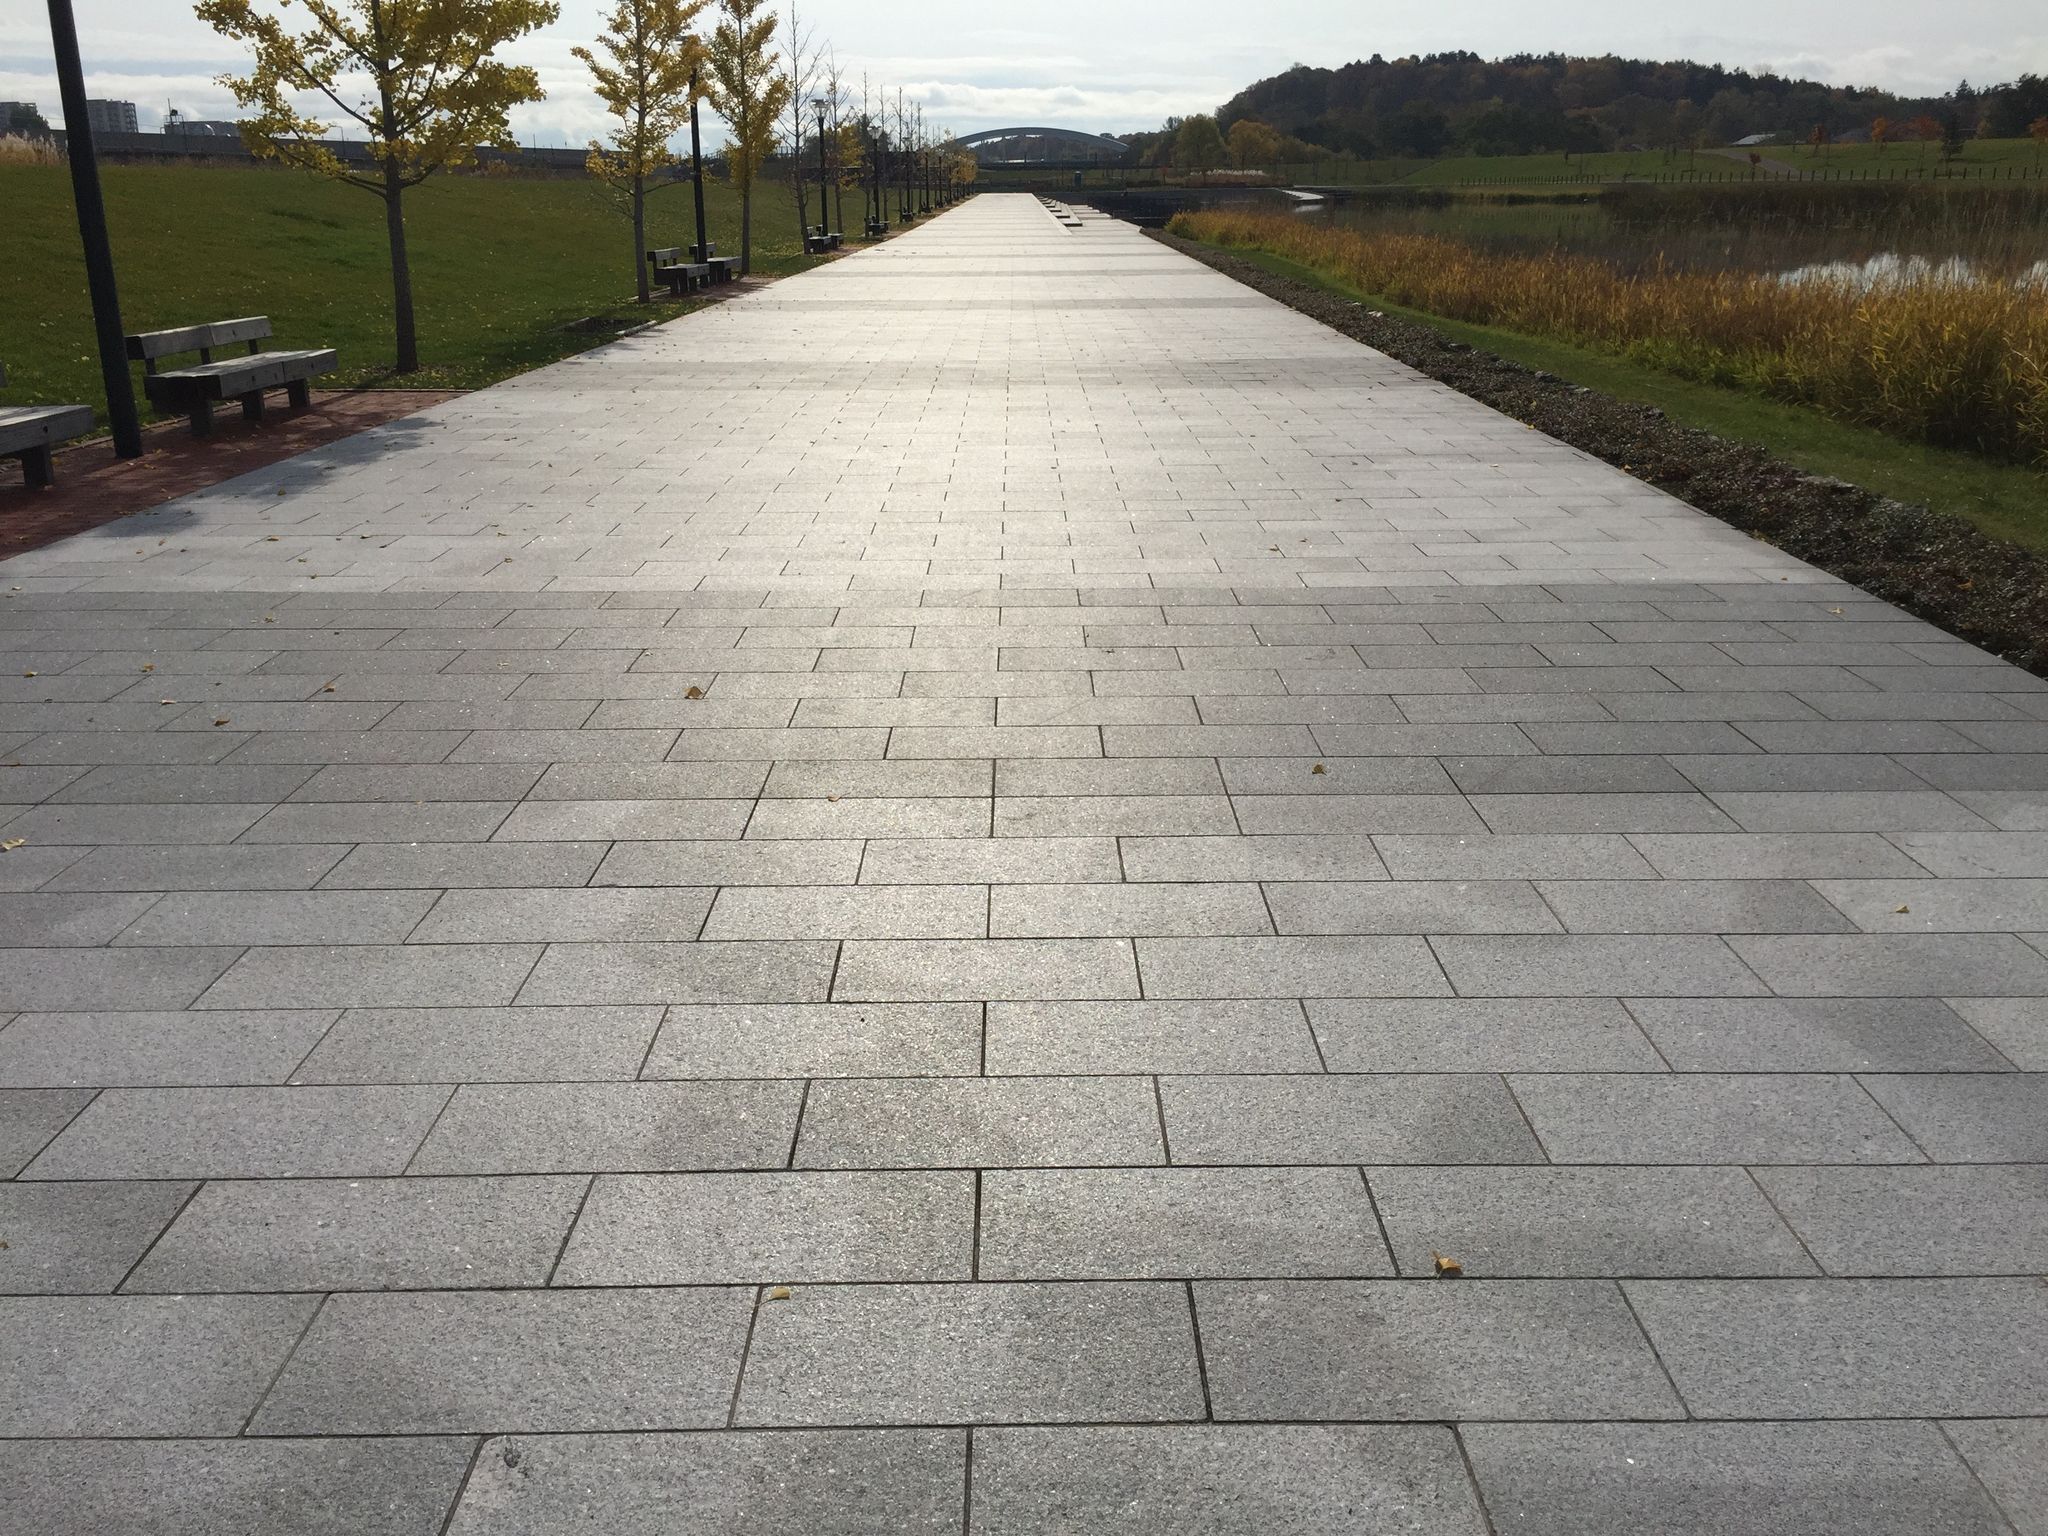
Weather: clear
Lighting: day
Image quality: good
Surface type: walking surface
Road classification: pedestrian, footway, path
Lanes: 1.0
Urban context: urban centre
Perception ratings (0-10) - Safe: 9.71, Lively: 4.05, Beautiful: 9.69, Boring: 3.16, Depressing: 2.64, Wealthy: 6.74